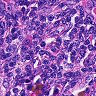
Metastatic tissue present: no